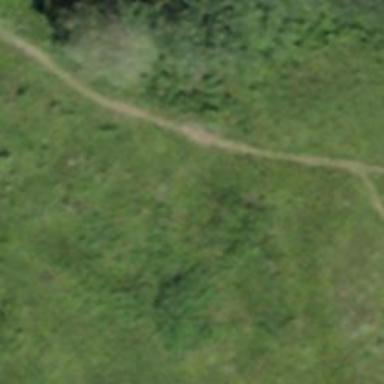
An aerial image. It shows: Path.